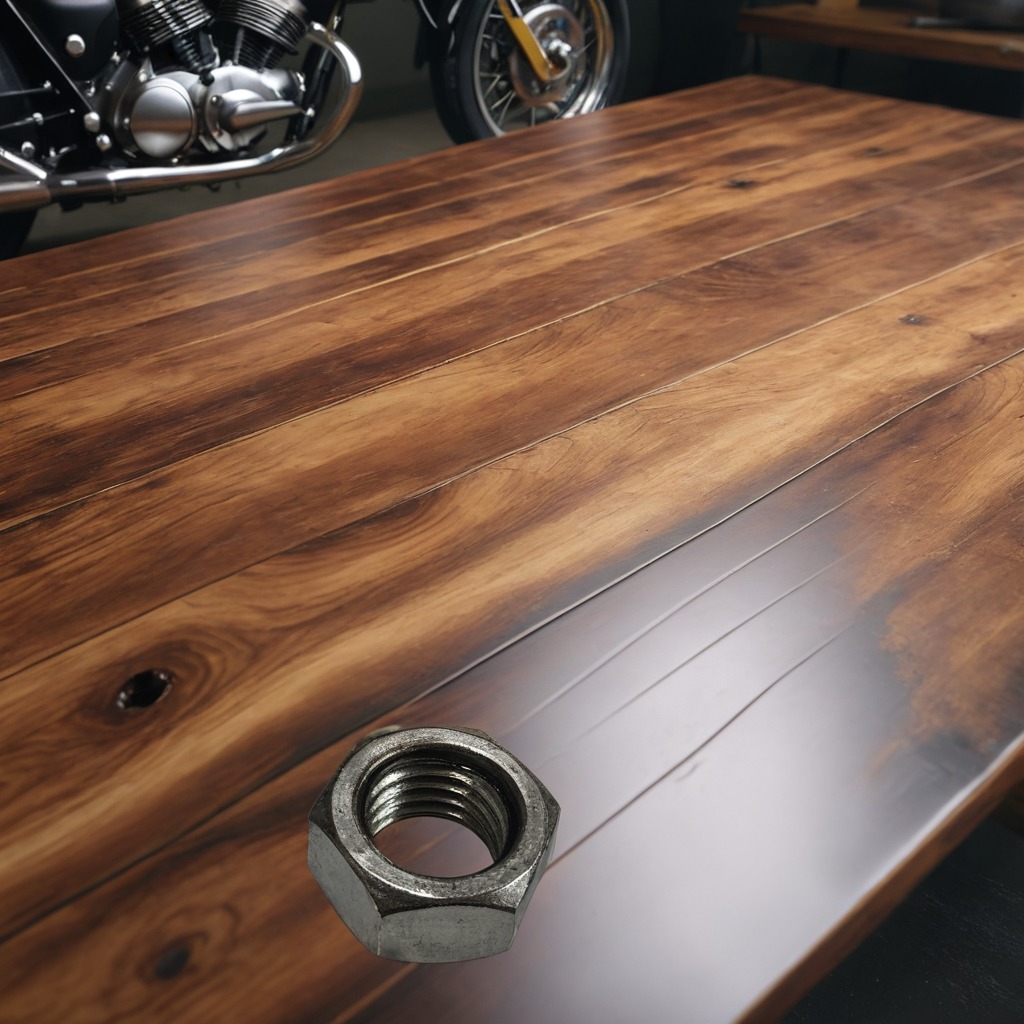
A metal nut lies on the wooden table in a vintage motorcycle garage.